Aerial crown-view tile of a tropical tree (Barro Colorado Island, Panama), acquired 20250217:
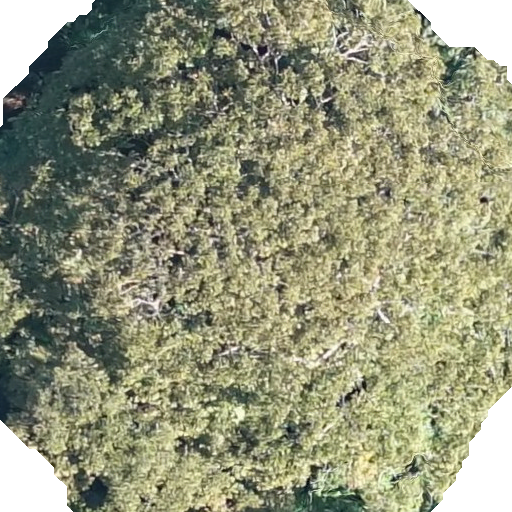
Species: Dipteryx oleifera
GBIF accepted scientific name: Dipteryx oleifera
Crown area: 443.214 m²